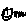
Label: smiley face